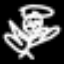
Label: angel